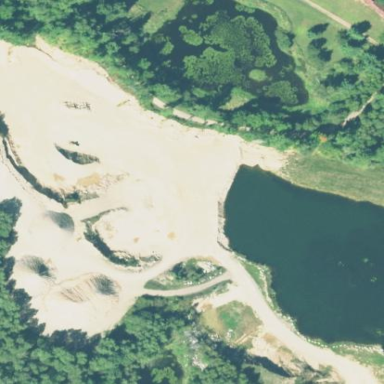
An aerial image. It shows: Quarry area.